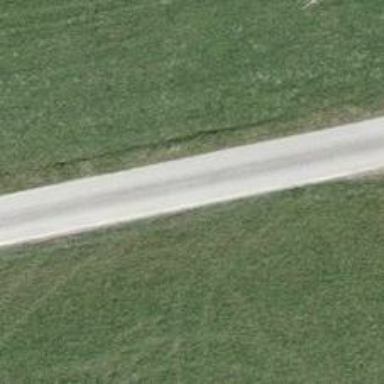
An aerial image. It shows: Well-maintained track road of grade 1.